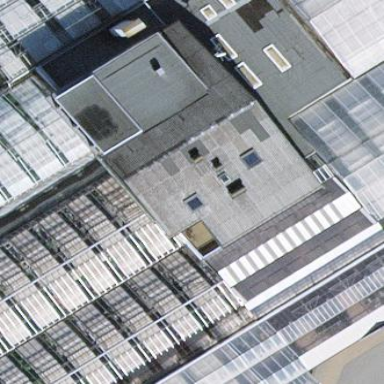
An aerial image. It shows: Part of building.